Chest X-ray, PA view. Patient: 58 years old, sex M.
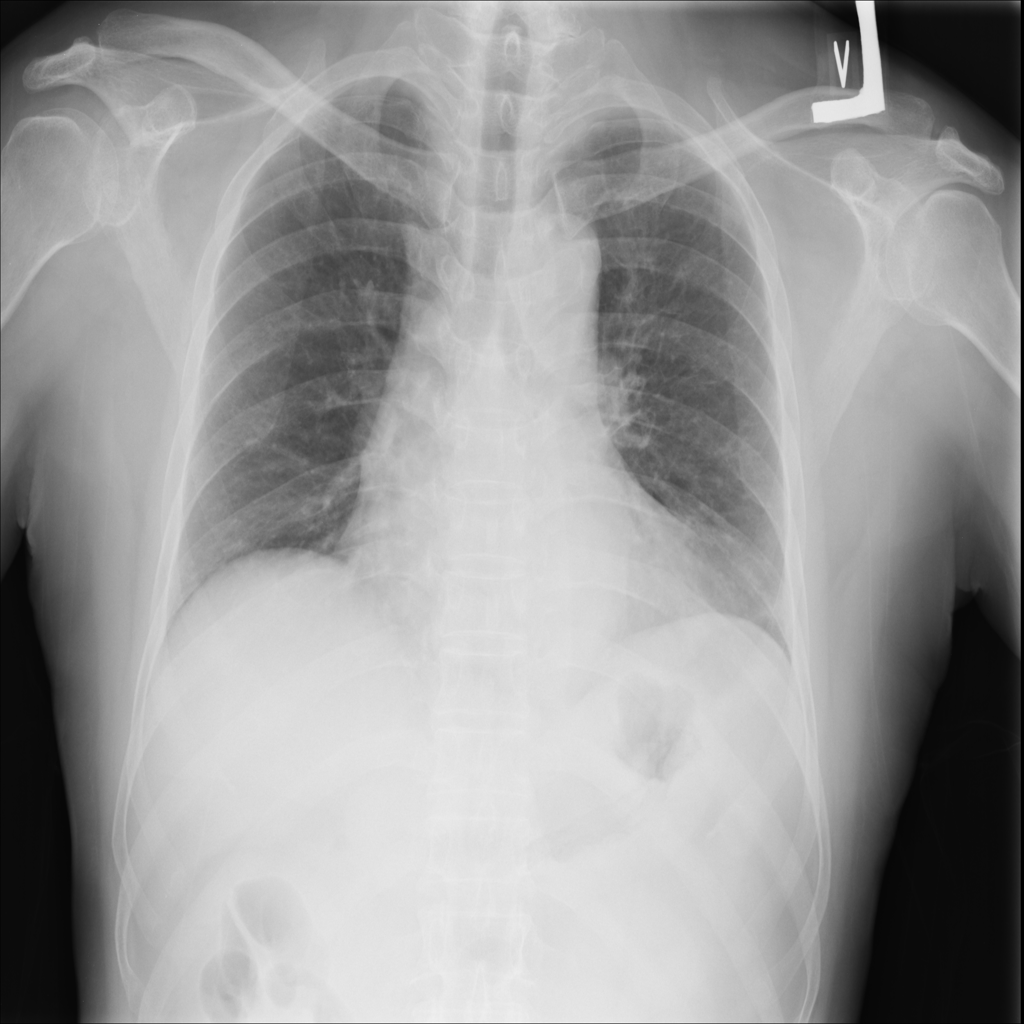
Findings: No Finding